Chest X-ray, PA view. Patient: 50 years old, sex M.
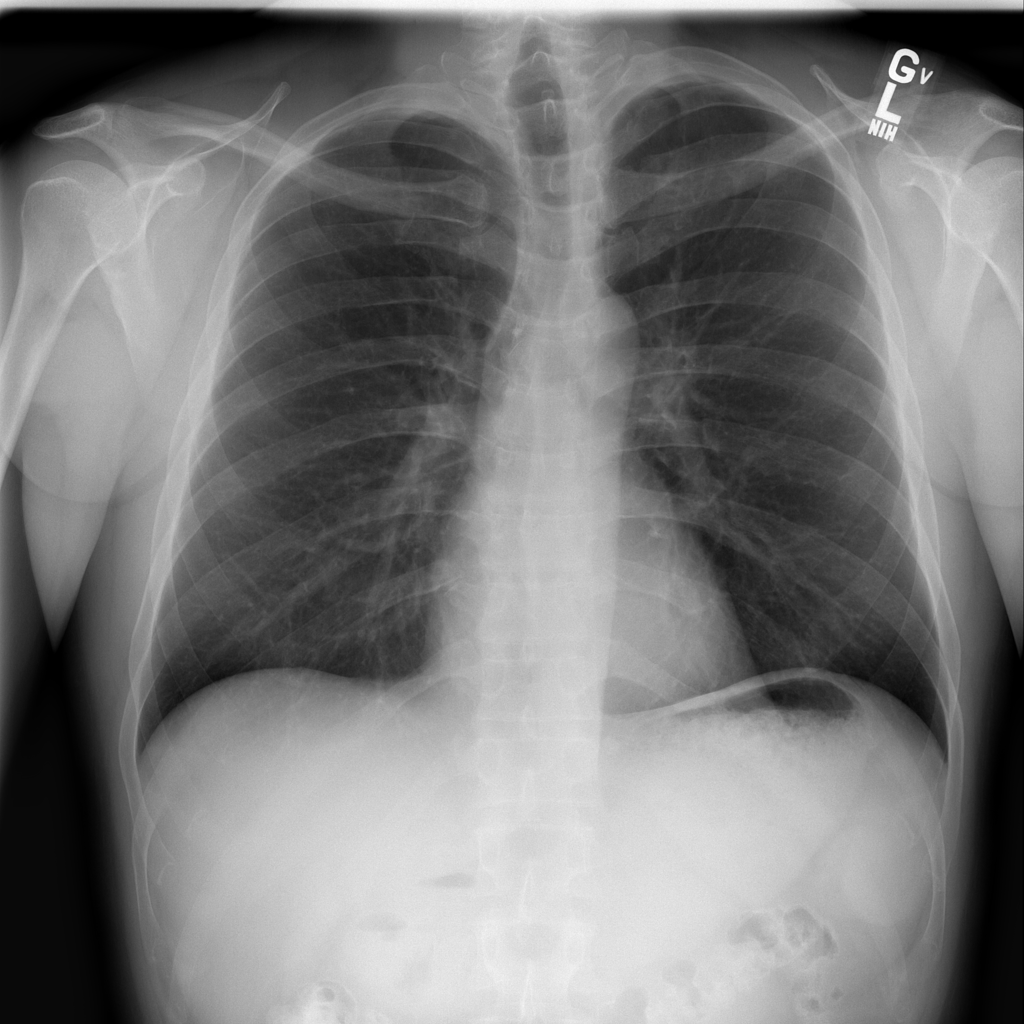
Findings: No Finding